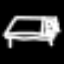
Label: bed